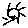
Label: sun